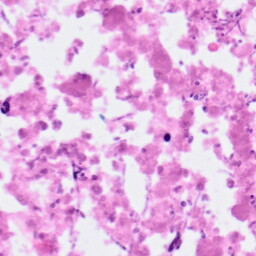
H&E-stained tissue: Pancreatic